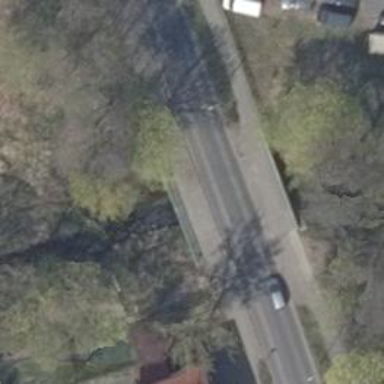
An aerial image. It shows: Sidewalk on bridge.